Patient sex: M
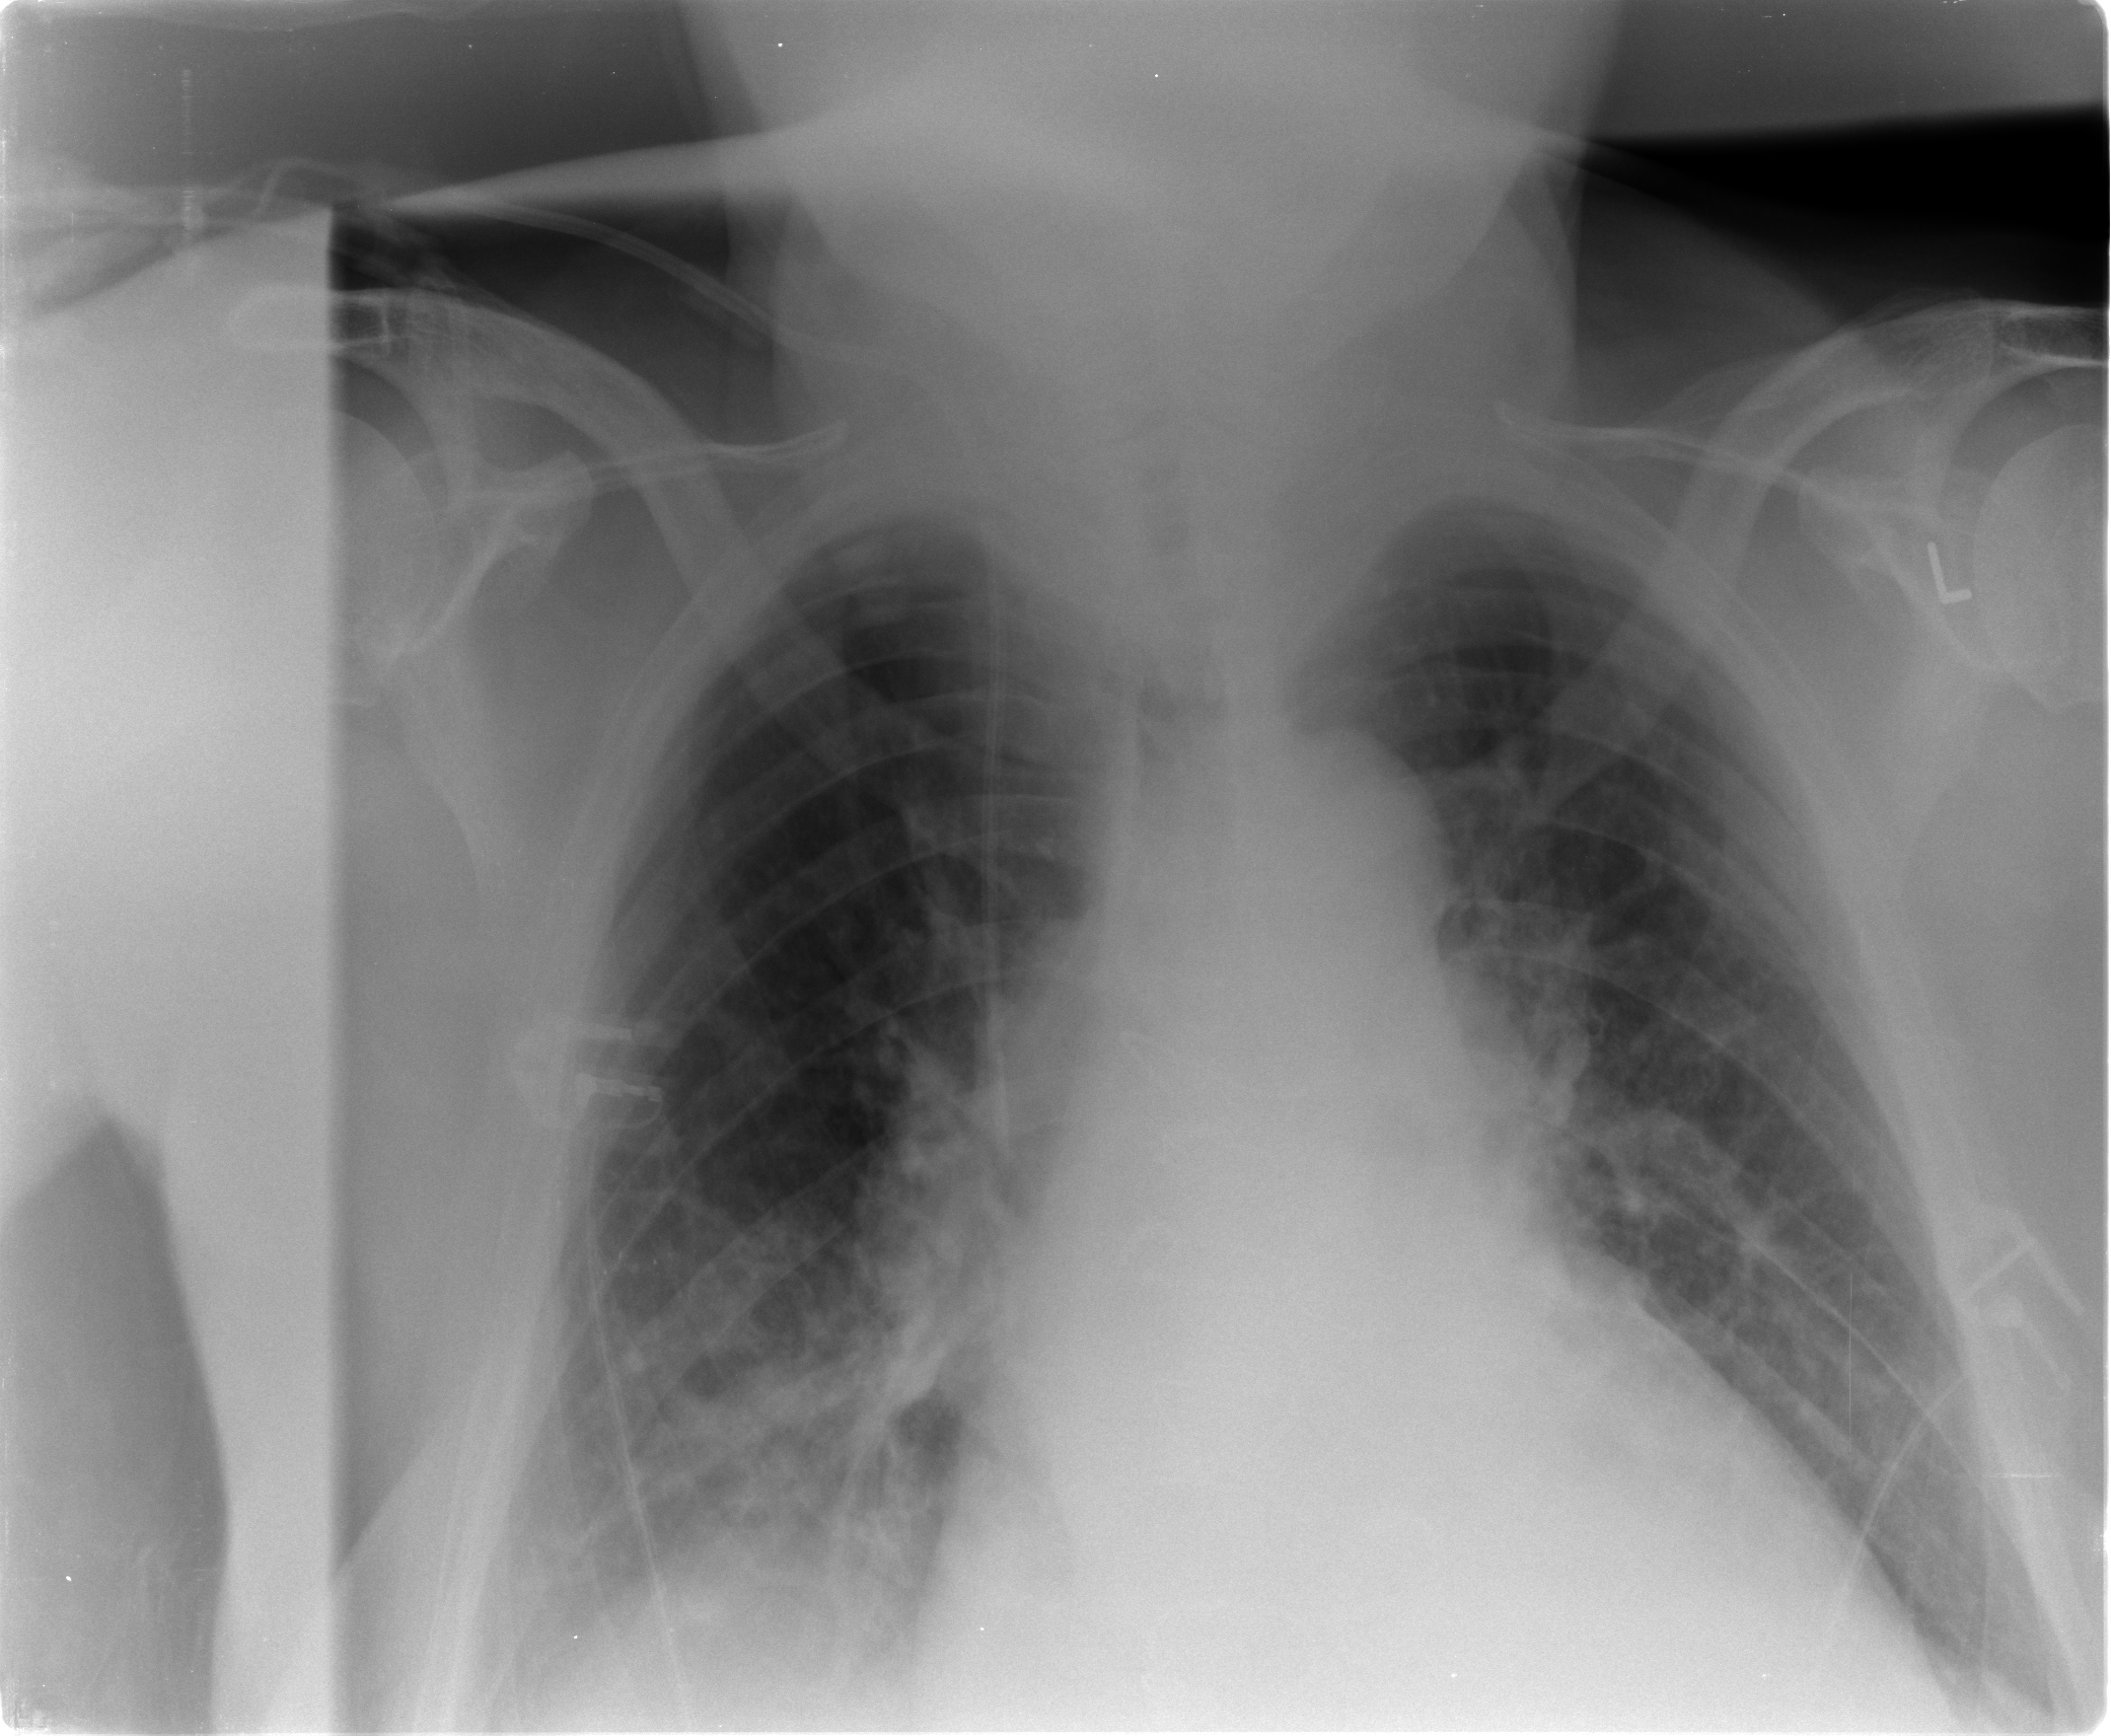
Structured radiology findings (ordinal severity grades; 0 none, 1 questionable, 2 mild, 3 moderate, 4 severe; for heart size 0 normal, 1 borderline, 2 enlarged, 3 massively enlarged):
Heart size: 2
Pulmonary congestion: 2
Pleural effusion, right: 2
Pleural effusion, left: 2
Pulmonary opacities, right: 0
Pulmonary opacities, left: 0
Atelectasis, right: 2
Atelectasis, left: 2